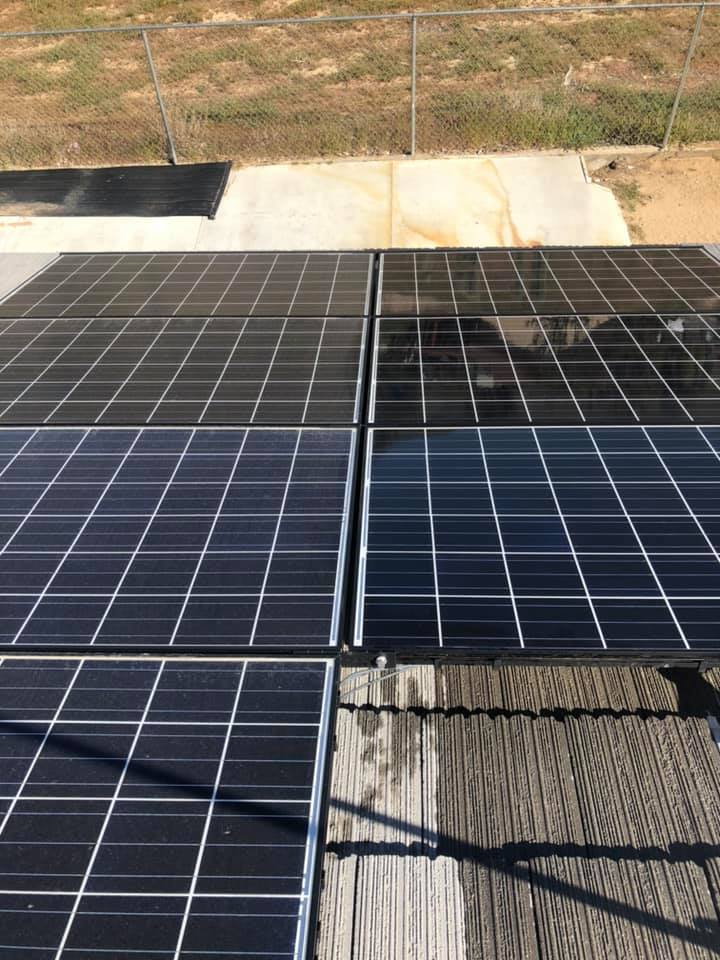
Label: Clean